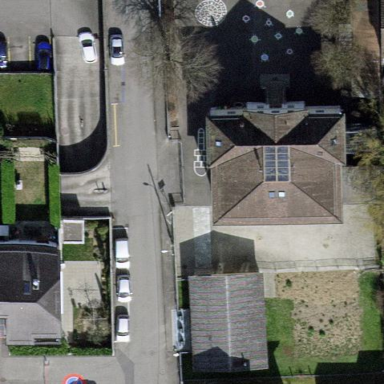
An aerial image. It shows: School.